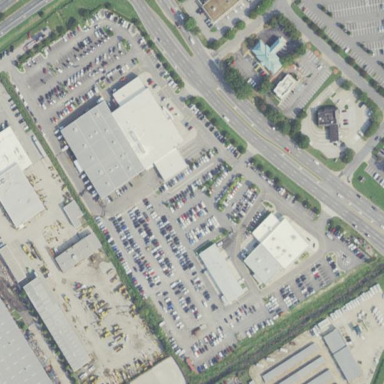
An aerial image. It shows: Retail area.